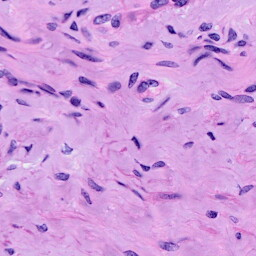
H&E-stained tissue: Cervix